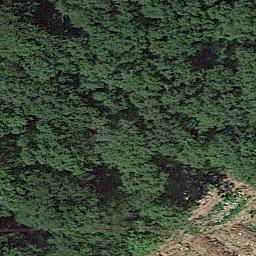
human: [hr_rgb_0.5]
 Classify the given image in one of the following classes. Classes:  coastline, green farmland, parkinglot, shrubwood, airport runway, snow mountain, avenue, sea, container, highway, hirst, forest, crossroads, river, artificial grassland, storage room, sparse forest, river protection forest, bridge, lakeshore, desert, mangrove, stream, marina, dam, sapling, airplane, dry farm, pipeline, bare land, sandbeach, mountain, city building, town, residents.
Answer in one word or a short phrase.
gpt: forest